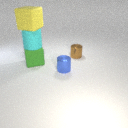
large green rubber cube below large yellow rubber cube